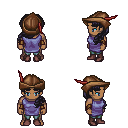
a pixel art fantasy rpg character, male body template, human, dark skin, chain tabard jacket, teal pants, raven princess hairstyle, leather cap, leather bracers, maroon shoes, four views (front, back, left, right), 2x2 character sprite sheet, small pixel art, hard edges, no anti-aliasing